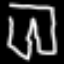
Label: pants